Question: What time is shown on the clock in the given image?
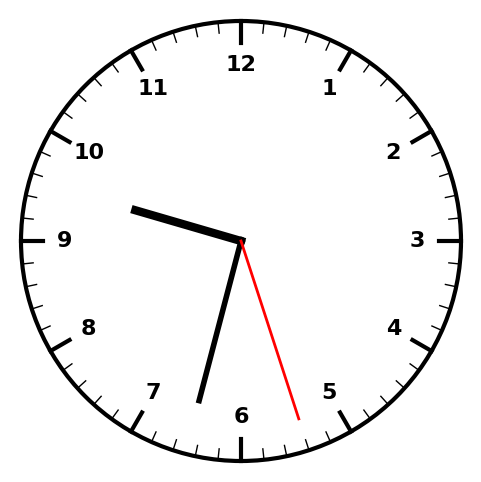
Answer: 09:32:27